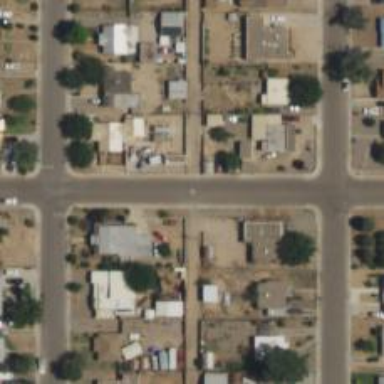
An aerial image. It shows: Alleyway designated as service road.